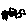
Label: smiley face